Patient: sex M, age 46
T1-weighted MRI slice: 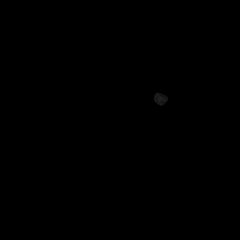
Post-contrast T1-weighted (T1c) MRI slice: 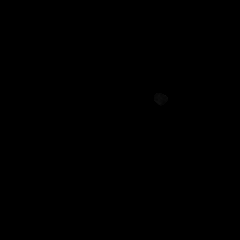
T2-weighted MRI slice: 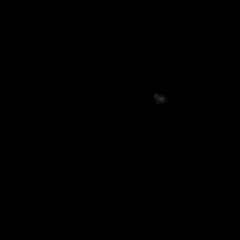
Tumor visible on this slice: no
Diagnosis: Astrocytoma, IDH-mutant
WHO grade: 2